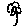
Label: flower